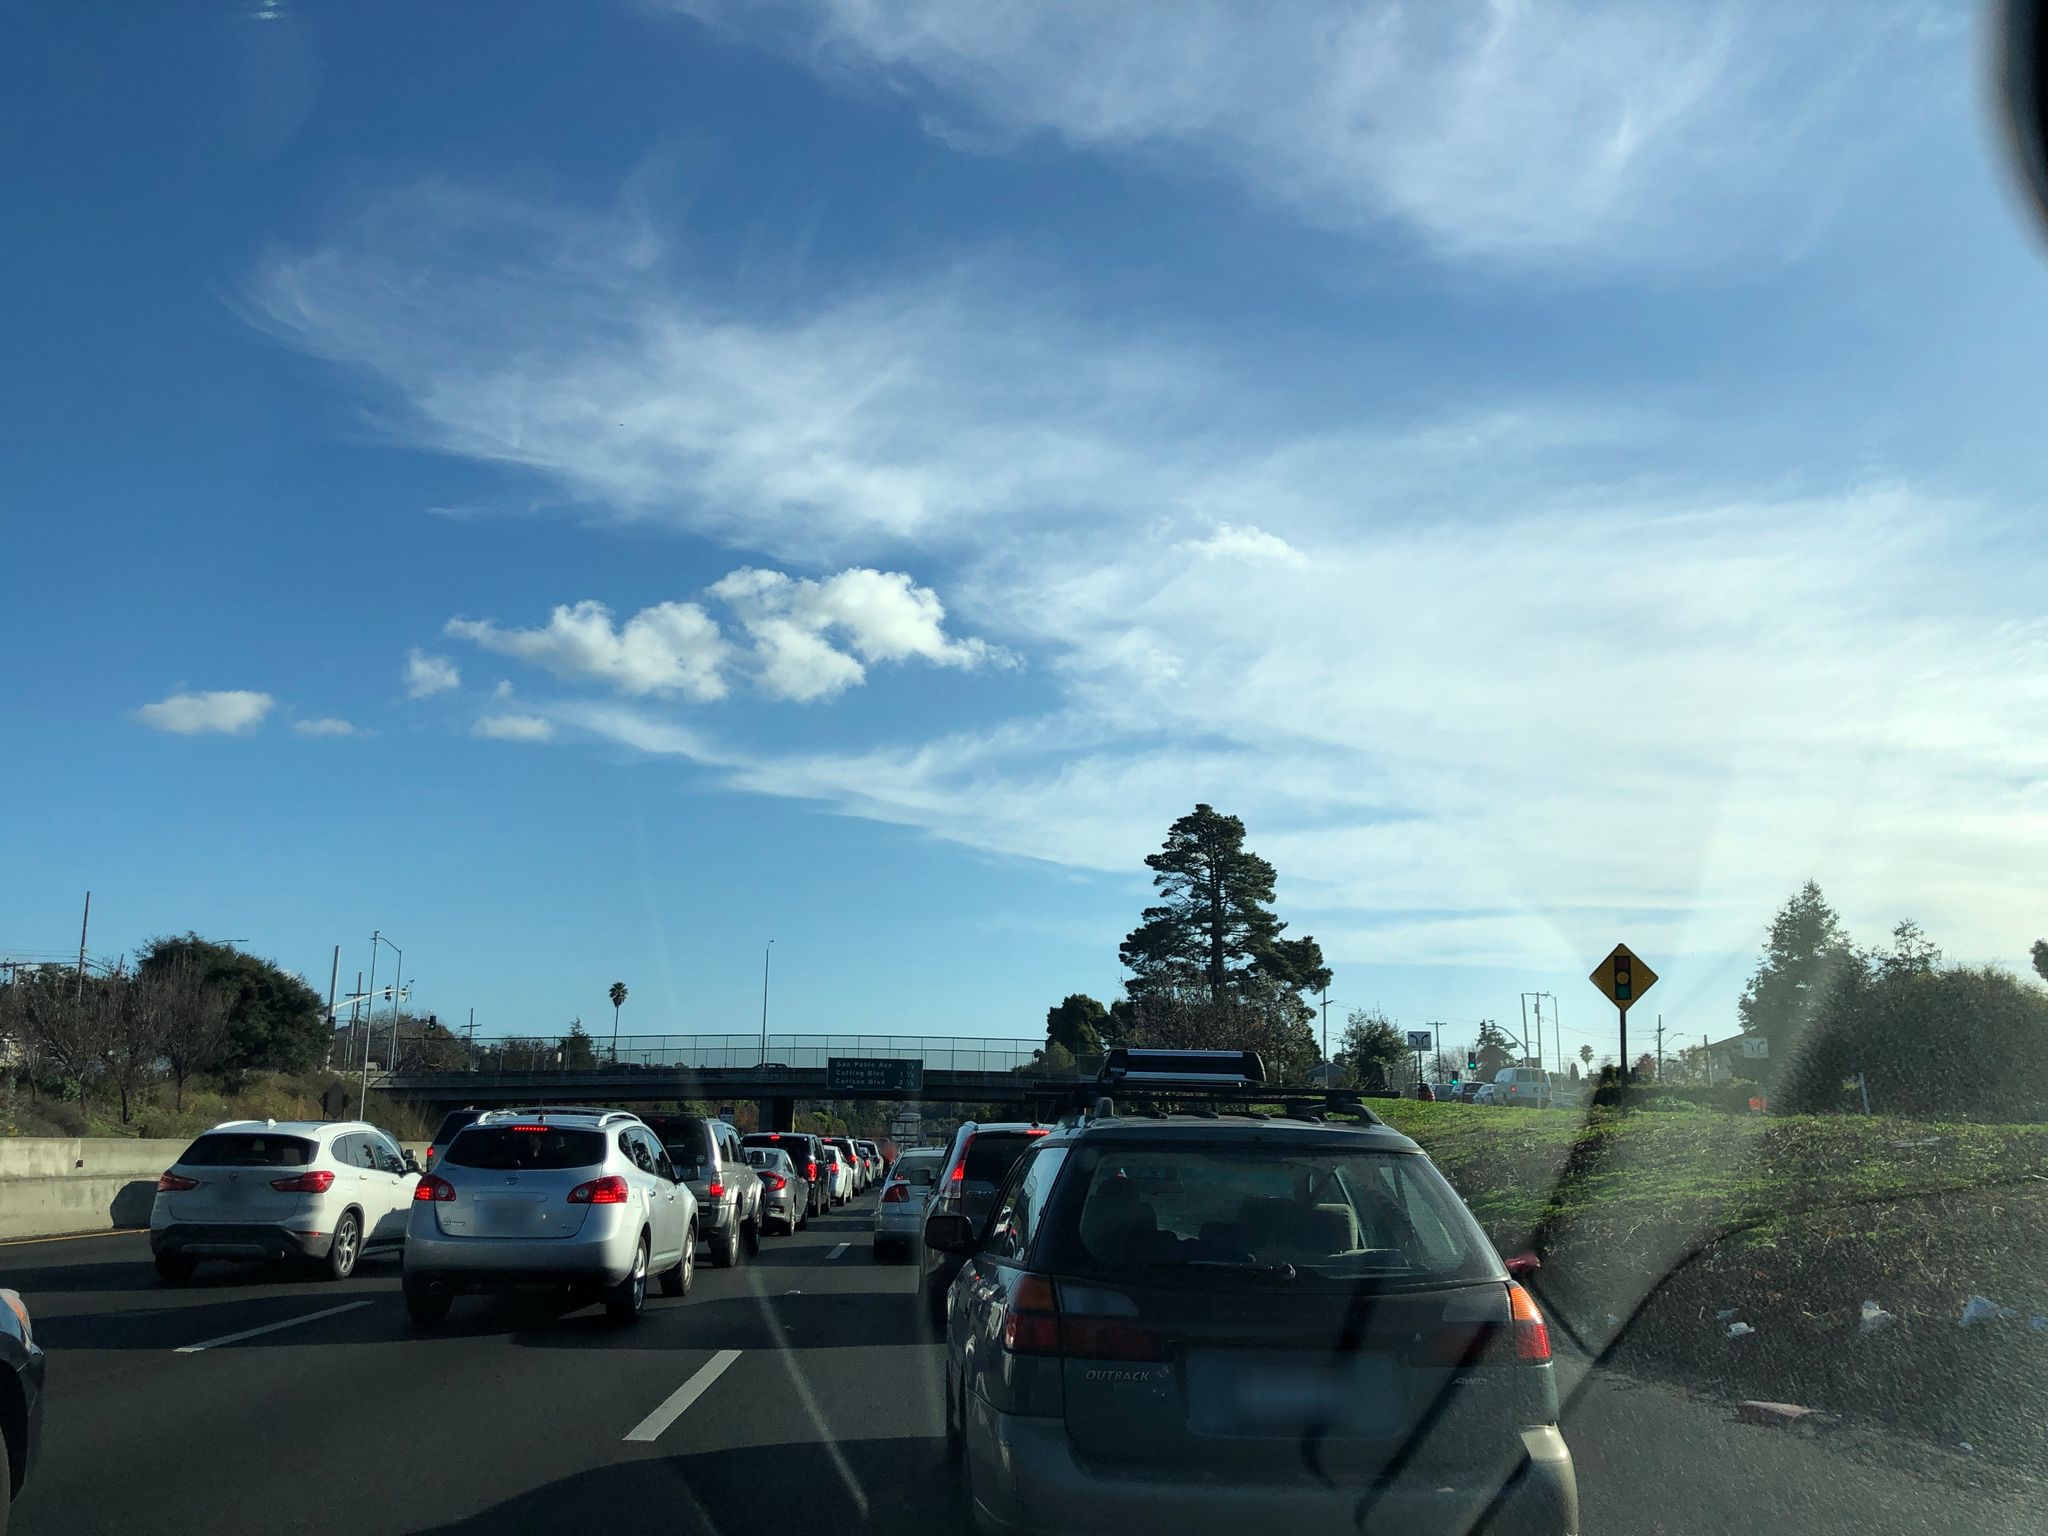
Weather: cloudy
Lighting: day
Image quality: slightly poor
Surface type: driving surface
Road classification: motorway
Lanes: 4
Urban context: urban centre
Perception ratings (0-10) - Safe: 5.28, Lively: 7.36, Beautiful: 7.39, Boring: 0.51, Depressing: 1.99, Wealthy: 6.14